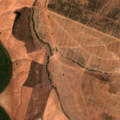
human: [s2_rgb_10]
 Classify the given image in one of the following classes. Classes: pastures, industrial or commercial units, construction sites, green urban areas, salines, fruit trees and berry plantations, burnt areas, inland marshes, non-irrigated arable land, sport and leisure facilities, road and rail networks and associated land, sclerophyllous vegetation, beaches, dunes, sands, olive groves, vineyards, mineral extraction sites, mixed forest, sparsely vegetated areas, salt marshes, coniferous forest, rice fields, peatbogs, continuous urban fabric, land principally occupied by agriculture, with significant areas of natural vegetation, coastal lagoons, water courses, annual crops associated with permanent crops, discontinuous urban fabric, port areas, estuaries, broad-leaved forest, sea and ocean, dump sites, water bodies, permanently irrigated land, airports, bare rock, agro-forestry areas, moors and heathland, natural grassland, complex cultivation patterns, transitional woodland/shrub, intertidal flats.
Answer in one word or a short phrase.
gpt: non-irrigated arable land, permanently irrigated land, olive groves, transitional woodland/shrub